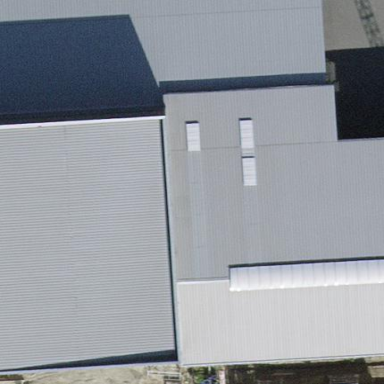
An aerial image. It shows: Industrial building.